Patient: sex F, age 53
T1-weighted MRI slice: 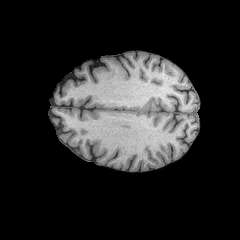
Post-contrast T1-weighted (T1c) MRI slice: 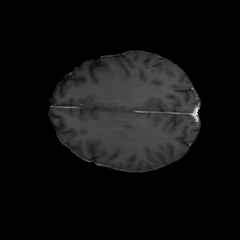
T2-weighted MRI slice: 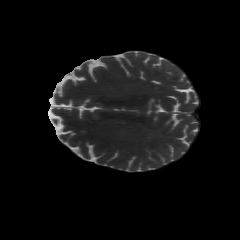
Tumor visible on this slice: no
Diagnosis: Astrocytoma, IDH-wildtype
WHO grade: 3